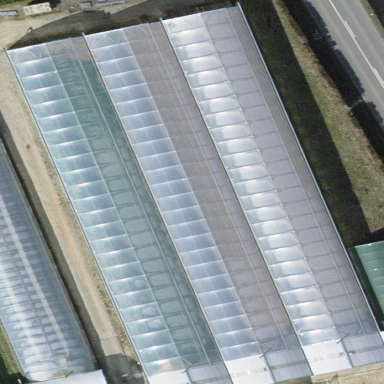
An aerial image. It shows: Greenhouse.